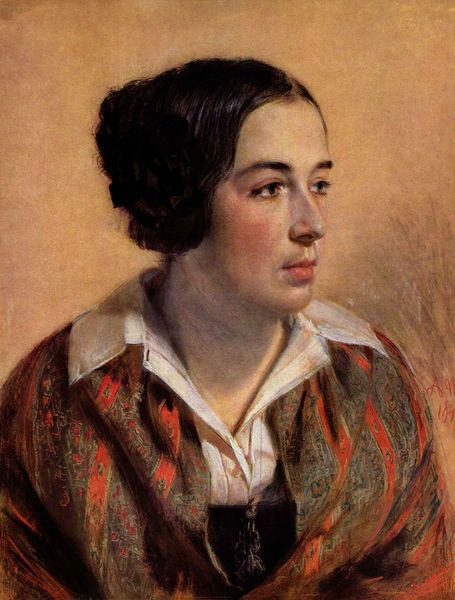
Titel: Porträt der Karoline Arnold
Künstler: Adolph Menzel
Standort: Schweinfurt
Institution: Sammlung Georg Schäfer
Schlagwörter: dunkel, gemälde, schatten, umhang, weiß, mädchen, sitzen, blumen, braun, bunt, frau, frisur, grau, haar, hell, hintergrund, kleid, licht, mund, nase, orange, profil, schmuck, schwarz, stirn, ölbild, blick, blüten, dame, rose, rot, schal, tuch, beige, hochformat, muster, ornament, hemd, jacke, jung, wand, arm, augen, bluse, gesicht, inkarnat, kleidung, kragen, mensch, bildnis, hals, portrait, porträt, schauen, figur, gewand, haare, mantel, stoff, augenbrauen, hübsch, lippen, locken, rosa, rouge, scheitel, schultern, traurig, spanien, dutt, seitlich, wangen, valloton, mieder, bäuerin, warm, kette, oil, red, white, women, black, blouse, collar, face, female, green, hair, lady, nose, painting, woman, yellow, zopf, ernst, floral, gestreift, streifen, blanket, oil painting, pink, brown, kordel, quaste, hochsteckfrisur, langweilig, nachdenklich, wange, stola, wimpern, haarspange, haarknoten, ärmlich, seite, musterung, raute, profile, selbstportrait, halbprofil, geblümt, sad, halbporträt, dreiviertelporträt, background, girl, head, peasant, eyes, rotes tuch, cape, bust, shawl, mouth, realism, french, bäuerlich, geicht, rural, schopf, blush, cheeks, neck, side view, pastel, terrakotta, rote backen, lips, dutch, black hair, dunkele, shirt, nasenrücken, brustbildnis, frida, realistic, mustache, self portrait, damenbart, weiße bluse, tissue, white blouse, portait, terrakotte, cover, paiting, 1890, 3/4, blushing, sweater, white shirt, luse, frida kahlo, frau tuch, ah, beige background, three quarters, eyese, halbseite, enbluse, tissu, tuch bunt